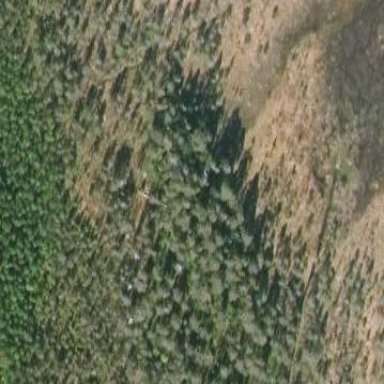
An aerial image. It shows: Needle-leaved woodland.